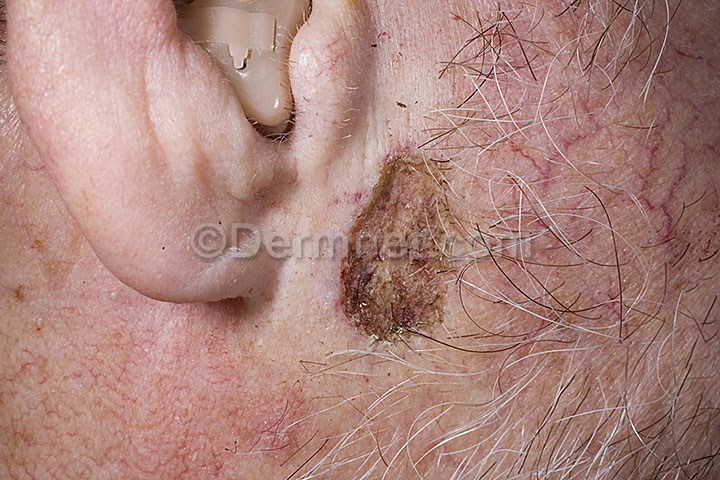
Disease: Actinic Keratosis Basal Cell Carcinoma and other Malignant Lesions